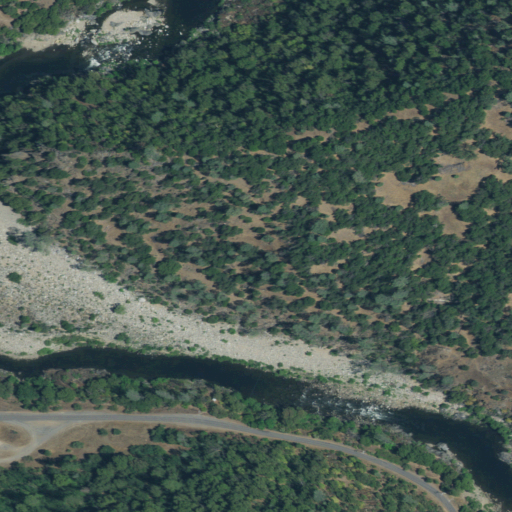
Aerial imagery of plain(s) in California named Clark Flat containing evergreen forest, shrub, and open water